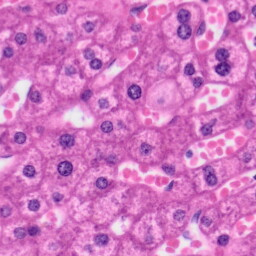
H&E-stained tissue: Liver